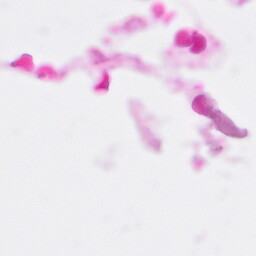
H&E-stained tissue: Pancreatic